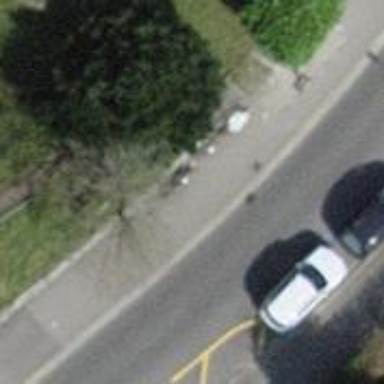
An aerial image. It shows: Asphalt sidewalk along the footway.